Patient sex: F
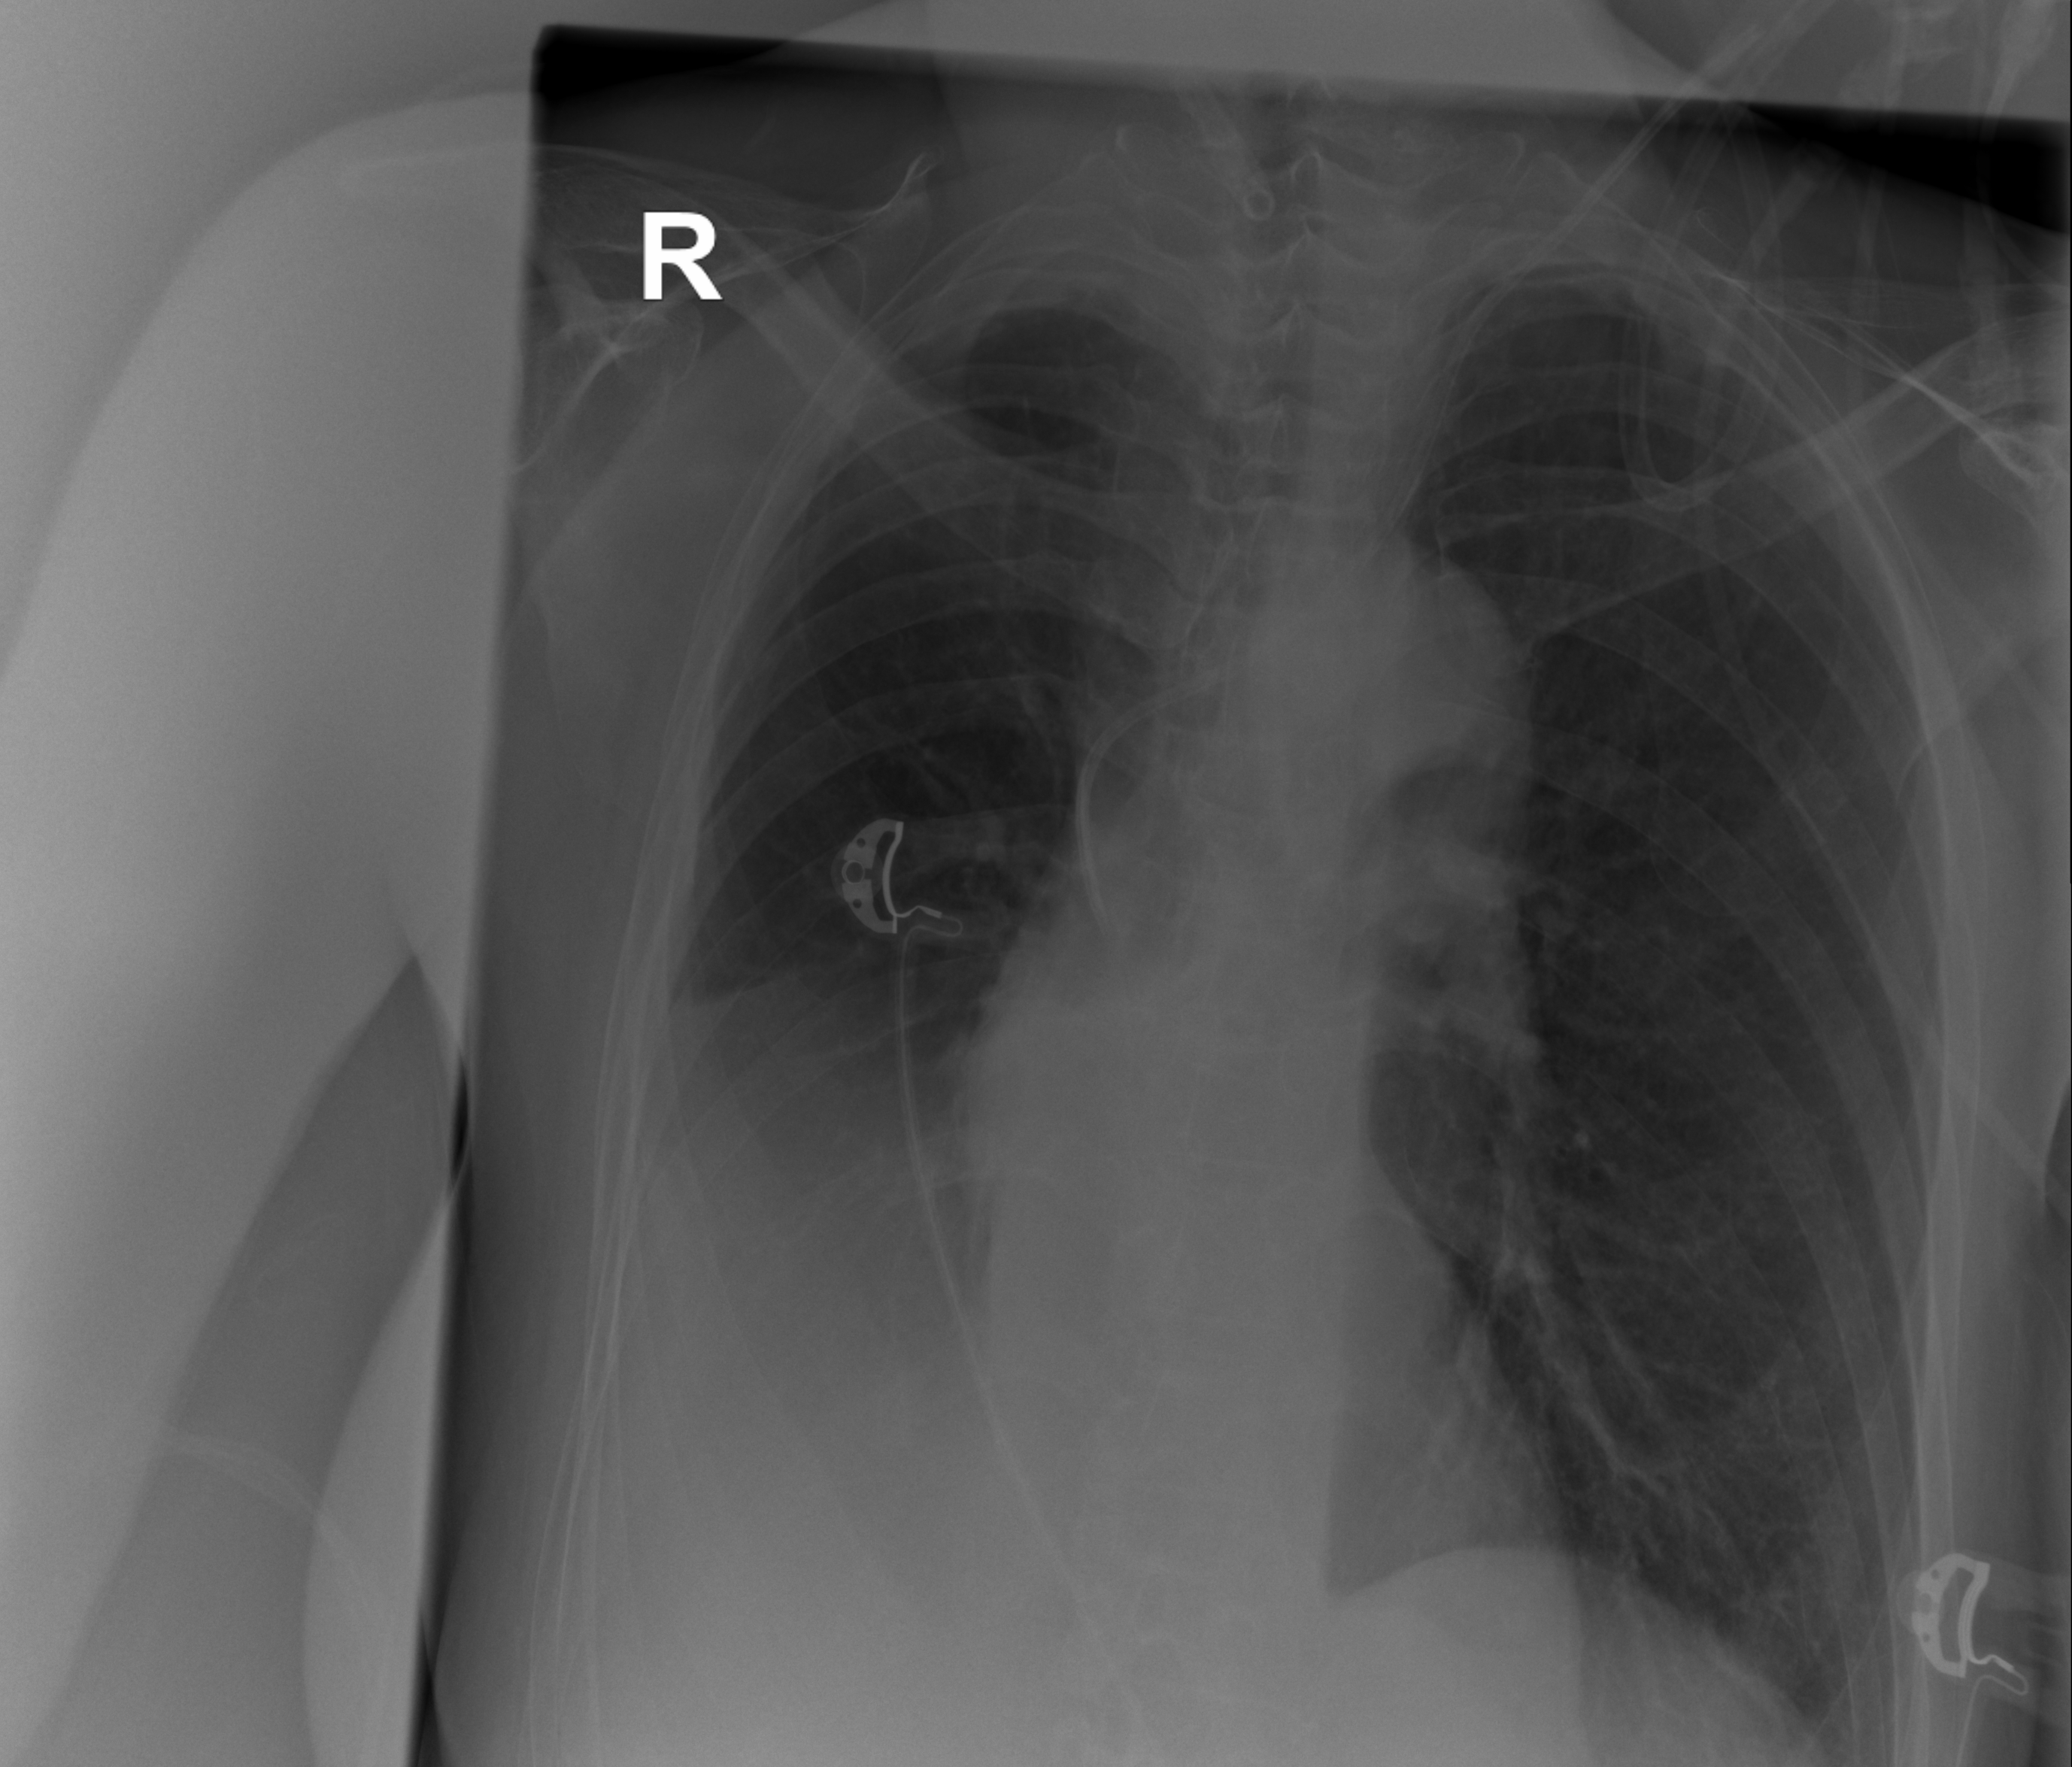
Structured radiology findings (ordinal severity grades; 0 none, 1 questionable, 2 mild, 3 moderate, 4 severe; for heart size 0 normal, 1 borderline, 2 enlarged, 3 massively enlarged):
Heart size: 1
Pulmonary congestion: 0
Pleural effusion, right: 3
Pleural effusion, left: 0
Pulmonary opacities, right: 0
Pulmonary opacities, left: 0
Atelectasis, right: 3
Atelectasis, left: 2